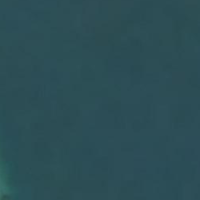
EUNIS habitat code: 14
Species observed at this site:
Podiceps cristatus